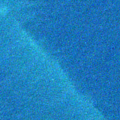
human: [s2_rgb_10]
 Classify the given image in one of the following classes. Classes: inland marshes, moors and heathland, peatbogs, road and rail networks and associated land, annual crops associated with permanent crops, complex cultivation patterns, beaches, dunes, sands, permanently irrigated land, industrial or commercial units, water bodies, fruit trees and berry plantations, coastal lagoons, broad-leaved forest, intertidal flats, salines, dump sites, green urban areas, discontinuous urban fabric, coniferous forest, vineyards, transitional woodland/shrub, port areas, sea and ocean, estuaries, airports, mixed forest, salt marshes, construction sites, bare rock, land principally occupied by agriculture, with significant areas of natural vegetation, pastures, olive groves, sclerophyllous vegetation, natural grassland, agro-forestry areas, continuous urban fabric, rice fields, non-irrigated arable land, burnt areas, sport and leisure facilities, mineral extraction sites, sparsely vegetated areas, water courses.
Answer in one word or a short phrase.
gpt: sea and ocean